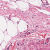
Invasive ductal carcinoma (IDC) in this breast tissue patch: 0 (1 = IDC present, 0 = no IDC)